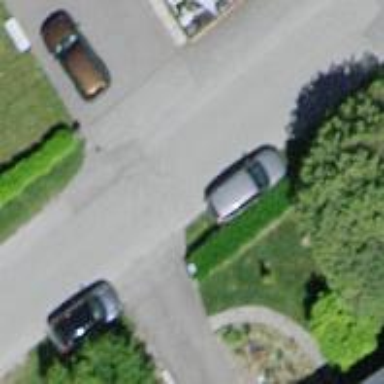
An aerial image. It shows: Residential road with asphalt surface and no sidewalks.